Question: I am working on a simple project whereby I wish to display a 3D object within a WinForms application using SlimDX. I have created a small project to do this, but I am encountering a problem where the object I have rendered is being clipped between 0.0f and -1.0f.
I have looked at a friend's code for a similar project (they do not have this problem) and cannot work out why it is happening. I've had to restrict the size of my object to the range of -0.1f -> 0.1f in order for me to be able to see it. Extending my far plane does nothing. The project my friend is using can load objects over 500 times the size of mine, with no clipping issues.
Does anyone have any suggestions? (Please see below for the screen shots and code)

'''
namespace TestOfTheTest
{
using System.Drawing;
using System.Windows.Forms;
using SlimDX;
using SlimDX.Direct3D9;
using MathHelper = Microsoft.Xna.Framework.MathHelper;
public struct VertexPositionColor
{
private static VertexDeclaration sDeclaration;
public static VertexElement[] Elements =
{
new VertexElement(0, 0, DeclarationType.Float3, DeclarationMethod.Default, DeclarationUsage.Position, 0),
new VertexElement(0, sizeof(float) * 3, DeclarationType.Float4, DeclarationMethod.Default, DeclarationUsage.Color, 0),
VertexElement.VertexDeclarationEnd
};
public Vector3 Position;
public Color4 Color;
public VertexPositionColor(Vector3 position, Color4 color)
{
this.Position = position;
this.Color = color;
}
public static int DeclarationSize
{
get { return (sizeof(float) * 3) + (sizeof(float) * 4); }
}
public static VertexDeclaration GetDeclaration(Device device)
{
if (sDeclaration == null)
{
sDeclaration = new VertexDeclaration(device, Elements);
}
return sDeclaration;
}
}
public partial class Form1 : Form
{
private Device mDevice;
private VertexPositionColor[] mVertices;
private VertexBuffer mVertexBuffer;
private VertexShader mVertexShader;
private PixelShader mPixelShader;
private Point? mLastPosition = null;
private float mAngle = 0.0f;
public Form1()
{
InitializeComponent();
this.Load += Form1_Load;
this.RenderSurface.MouseDown += RenderSurface_MouseDown;
this.RenderSurface.MouseMove += RenderSurface_MouseMove;
this.RenderSurface.MouseUp += RenderSurface_MouseUp;
}
#region UI Event Handlers
private void Form1_Load(object sender, System.EventArgs e)
{
var parameters = new PresentParameters()
{
BackBufferWidth = this.RenderSurface.Width,
BackBufferHeight = this.RenderSurface.Height,
Windowed = true,
DeviceWindowHandle = this.RenderSurface.Handle
};
mDevice = new Device(new Direct3D(), 0, DeviceType.Hardware, this.RenderSurface.Handle, CreateFlags.HardwareVertexProcessing, parameters);
// Create the vertices
mVertices = new VertexPositionColor[3];
mVertices[0].Position = new Vector3(-0.1f, -0.1f, -1.0f);
mVertices[0].Color = new Color4(1.0f, 1.0f, 0.0f, 0.0f);
mVertices[1].Position = new Vector3(0.0f, 0.1f, -1.0f);
mVertices[1].Color = new Color4(1.0f, 0.0f, 1.0f, 0.0f);
mVertices[2].Position = new Vector3(0.1f, -0.1f, -1.0f);
mVertices[2].Color = new Color4(1.0f, 0.0f, 0.0f, 1.0f);
// Fill the vertex buffer
mVertexBuffer = new VertexBuffer(mDevice, VertexPositionColor.DeclarationSize, Usage.WriteOnly, VertexFormat.Position, Pool.Default);
mVertexBuffer.Lock(0, VertexPositionColor.DeclarationSize * mVertices.Length, LockFlags.None).WriteRange(mVertices);
mVertexBuffer.Unlock();
// Load the shaders
var vsByteCode = ShaderBytecode.CompileFromFile(@"\Shaders\DefaultShader.vs.hlsl", "DefaultVertexShader", "vs_2_0", ShaderFlags.None);
var psByteCode = ShaderBytecode.CompileFromFile(@"\Shaders\DefaultShader.ps.hlsl", "DefaultPixelShader", "ps_2_0", ShaderFlags.None);
mVertexShader = new VertexShader(mDevice, vsByteCode);
mPixelShader = new PixelShader(mDevice, psByteCode);
// Setup render states
mDevice.SetRenderState(RenderState.CullMode, Cull.None);
}
private void RenderSurface_MouseDown(object sender, MouseEventArgs e)
{
mLastPosition = e.Location;
}
private void RenderSurface_MouseMove(object sender, MouseEventArgs e)
{
if (mLastPosition == null)
{
return;
}
var position = e.Location;
var lastPosition = mLastPosition.Value;
mAngle += ((position.X - lastPosition.X) / 20.0f);
mLastPosition = position;
}
private void RenderSurface_MouseUp(object sender, MouseEventArgs e)
{
mLastPosition = null;
}
#endregion
#region Rendering
public void MainLoop()
{
var device = mDevice;
// Calculate matrices
Matrix projection = Matrix.PerspectiveFovRH(MathHelper.PiOver4, (float)this.RenderSurface.Width / (float)this.RenderSurface.Height, 1.0f, 1000.0f);
Matrix view = Matrix.LookAtRH(Vector3.UnitZ, Vector3.Zero, Vector3.UnitY) * Matrix.RotationY(mAngle);
Matrix viewProjection = view * projection;
// Initialize the graphics device
device.VertexShader = mVertexShader;
device.PixelShader = mPixelShader;
device.SetVertexShaderConstant(0, viewProjection);
// Render the scene
device.Clear(ClearFlags.Target | ClearFlags.ZBuffer, unchecked((int)0x00000000), 1.0f, 0);
device.BeginScene();
device.VertexDeclaration = VertexPositionColor.GetDeclaration(device);
device.SetStreamSource(0, mVertexBuffer, 0, VertexPositionColor.DeclarationSize);
device.DrawPrimitives(PrimitiveType.TriangleList, 0, mVertices.Length);
device.EndScene();
device.Present();
}
#endregion
}
}
'''
'''
float4x4 mWorldViewProjection;
struct VertexShaderInput
{
float4 Position : POSITION;
float4 Color : COLOR;
};
struct VertexShaderOutput
{
float4 Position : POSITION0;
float4 Color : TEXCOORD0;
};
VertexShaderOutput DefaultVertexShader ( VertexShaderInput input )
{
VertexShaderOutput output = ( VertexShaderOutput ) 0;
// Transform coordinates
output.Position = mul(input.Position, mWorldViewProjection);
// Copy other values
output.Color = input.Color;
return output;
}
'''
'''
struct PixelShaderInput
{
float4 Color : TEXCOORD0;
};
float4 DefaultPixelShader ( PixelShaderInput input ) : COLOR0
{
return input.Color;
}
'''
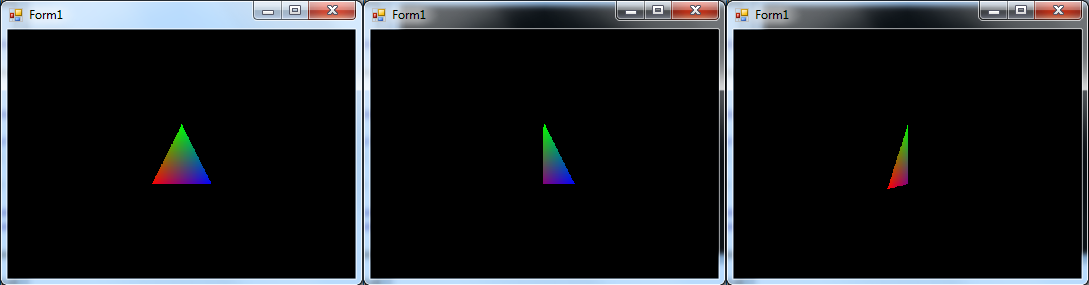
Answer: I found the solution. Basically, when using the Vertex and Pixel Shaders separately in DirectX (or in this case, SlimDX) and using the SetVertexShaderConstant function to pass the matrices to the vertex shader, those matrices are <URL> and stored as row-major matrices, instead of column-major.
There are two ways of resolving this.
1. Pre-transpose all matrices before passing them to the vertex shader using the SetVertexShaderConstant function on the graphics device.
2. Make use of the DirectX Effect framework, which handles this pre-transposition itself, making it easier to work with the matrices.
Indication of this difference that lead to the resolution can be found <URL>.